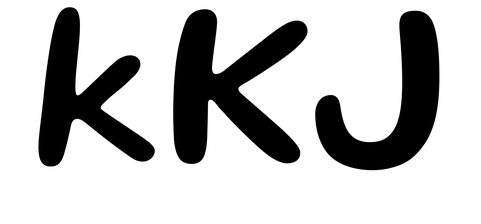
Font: Gluten_Regular